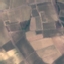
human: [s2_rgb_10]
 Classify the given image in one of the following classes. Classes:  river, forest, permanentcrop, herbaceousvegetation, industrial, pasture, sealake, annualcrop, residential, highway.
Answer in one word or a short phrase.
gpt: PermanentCrop